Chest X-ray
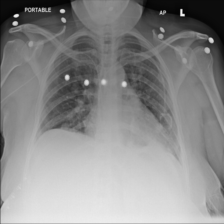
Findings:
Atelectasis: negative
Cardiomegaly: negative
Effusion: negative
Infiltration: negative
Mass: negative
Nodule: negative
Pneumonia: negative
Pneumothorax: negative
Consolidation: negative
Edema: negative
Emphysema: negative
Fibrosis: negative
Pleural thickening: negative
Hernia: negative